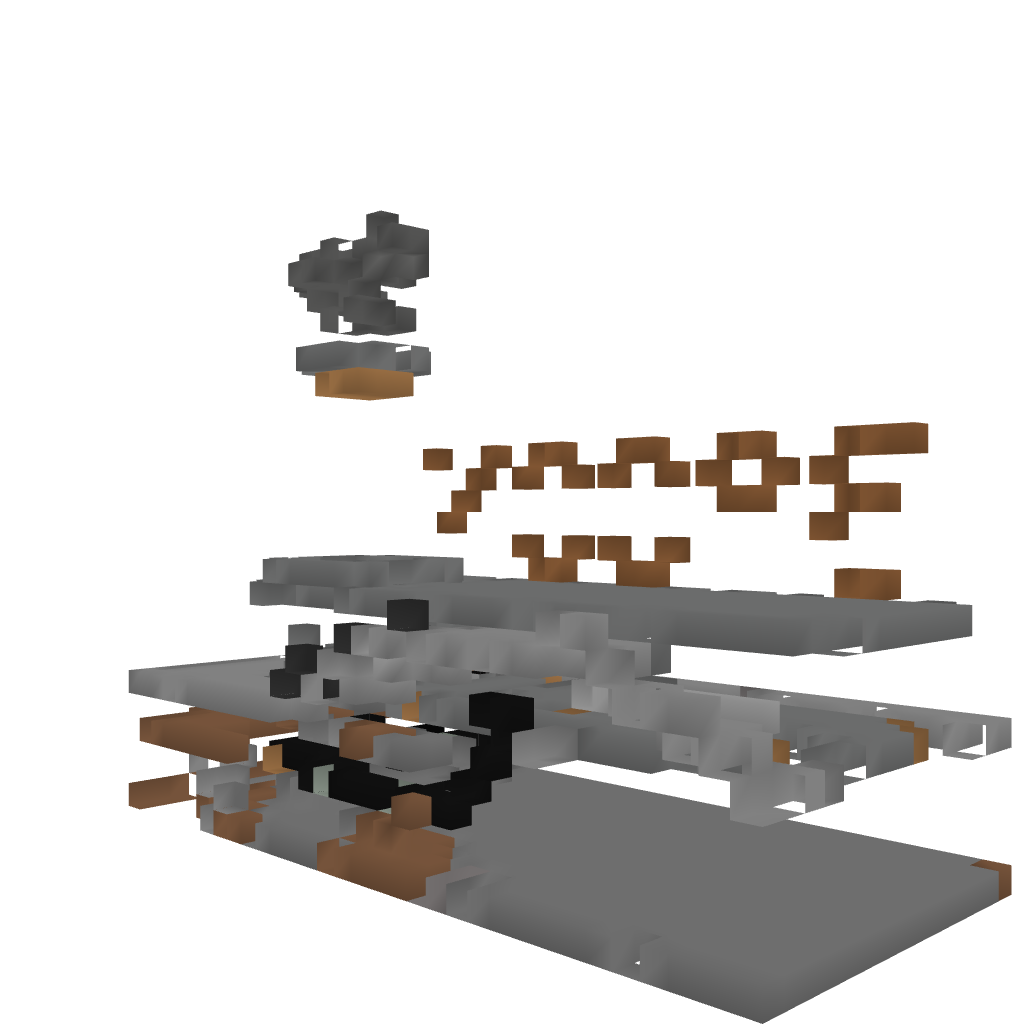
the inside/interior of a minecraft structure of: Working Bacon Factory